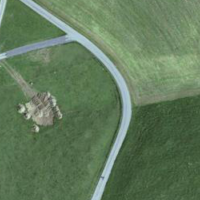
EUNIS habitat code: 24
Species observed at this site:
Petasites albus